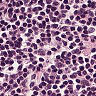
Metastatic tissue present: no